Question: Hi I already checked all the posts with the same title but none helps me. First of all I'm a complete newbie and trying to make sendmail.php to get the information from short contact form I got a premade script and try to add a checkbox but not sure how to grep and send is the box checked or not and send to email.
This is the script:
'''
$to="admin@email.com";/*Your Email*/
$subject=$_REQUEST['subject'];
$date=date("l, F jS, Y");
$time=date("h:i A");
$firstName=$_REQUEST['name'];
$email=$_REQUEST['email'];
$phone=$_REQUEST['phone'];
$hosting = (implode(',', $_POST['hosting']));
$msg=" Message from contact form sent: $date, hour: $time.
Ime: $firstName
Email: $email
Telefon: $phone
Khosting: ".$hosting."
";
if($email=="") {
echo "<div class='alert alert-danger'>
<a class='close' data-dismiss='alert'>x</a>
<strong>Warning!</strong> Fill all boxes.
</div>";
} else {
mail($to,$subject,$msg,"From:".$email);
echo "<div class='alert alert-success'>
<a class='close' data-dismiss='alert'>x</a>
<strong>Will contact with you.</strong>
</div>";
}
'''
And this is the part of the contact form code :
'''
input type="checkbox" name="hosting[]" value="Get Hosting"
'''
See:

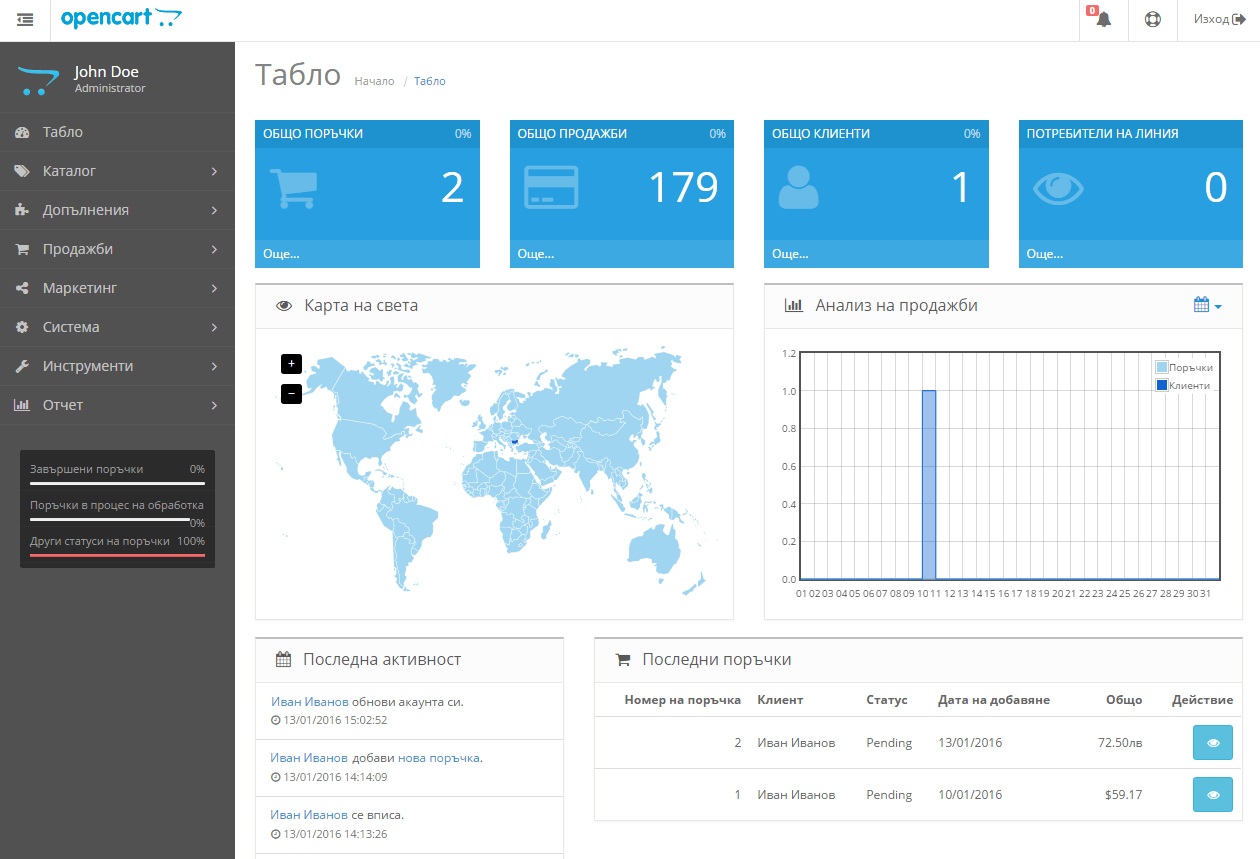
Answer: I am not sure what you need in the variable hosting or why you define the input tag as an array when there is only one value available. You should use
'''
<input type="checkbox" name="hosting" value="Get Hosting">
'''
in your form and can use this instead of implode
'''
$hosting = isset($_POST['hosting']) ? $_POST['hosting'] : 'No Hosting';
'''
It will write "Get Hosting" if the checkbox is set and "No Hosting" if not.
Sincerly